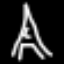
Label: The Eiffel Tower